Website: macys
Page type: delivery-shipping
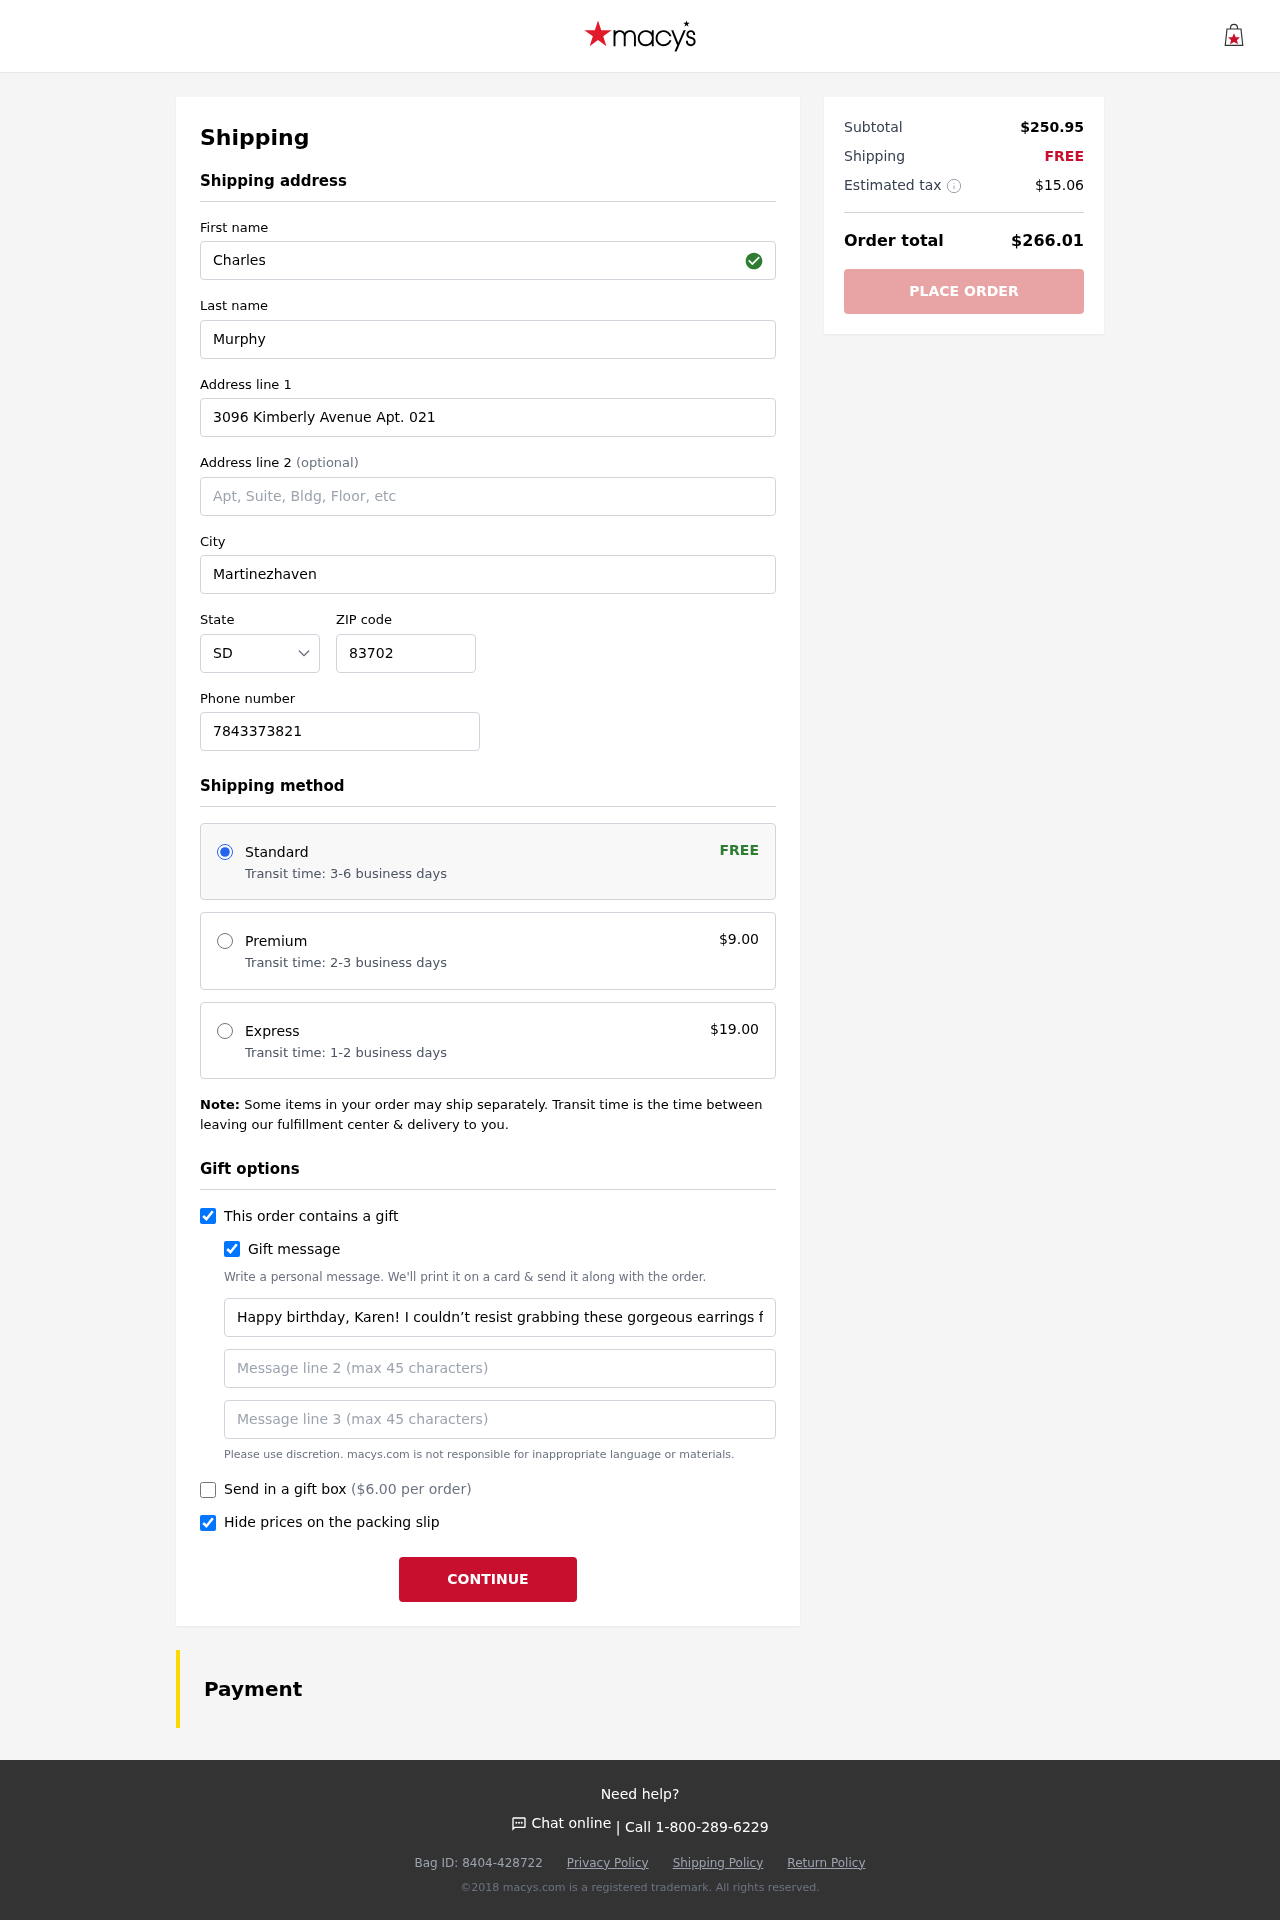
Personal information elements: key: PII_STATE_ABBR
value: SD
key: PII_FIRSTNAME
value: Charles
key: PII_LASTNAME
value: Murphy
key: PII_STREET
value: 3096 Kimberly Avenue Apt. 021
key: PII_CITY
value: Martinezhaven
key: PII_POSTCODE
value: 83702
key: PII_PHONE
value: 7843373821
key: PII_GIFT_MESSAGE
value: Happy birthday, Karen! I couldn’t resist grabbing these gorgeous earrings for you—they remind me of your vibrant spirit. I hope they bring a touch of sparkle to your special day!  Charles
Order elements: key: ORDER_SHIPPING_STANDARD
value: Transit time: 3-6 business days
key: ORDER_SHIPPING_COST
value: FREE
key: ORDER_SHIPPING_PREMIUM
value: Transit time: 2-3 business days
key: ORDER_SHIPPING_PREMIUM_PRICE
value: $9.00
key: ORDER_SHIPPING_EXPRESS
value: Transit time: 1-2 business days
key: ORDER_SHIPPING_EXPRESS_PRICE
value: $19.00
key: ORDER_GIFT_BOX_PRICE
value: ($6.00 per order)
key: ORDER_SUBTOTAL
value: $250.95
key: ORDER_SHIPPING_COST2
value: FREE
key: ORDER_TAX
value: $15.06
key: ORDER_TOTAL
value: $266.01